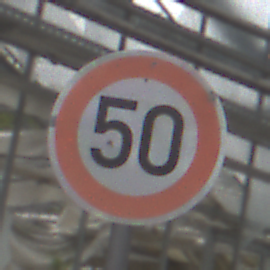
Verkehrszeichen: Geschwindigkeit50
Umgebung: Roofed, Special
Tageszeit: Midday
Wetter: Overcast
Licht: Natural
Jahreszeit: NotSpecified
Kontrast: LowContrast